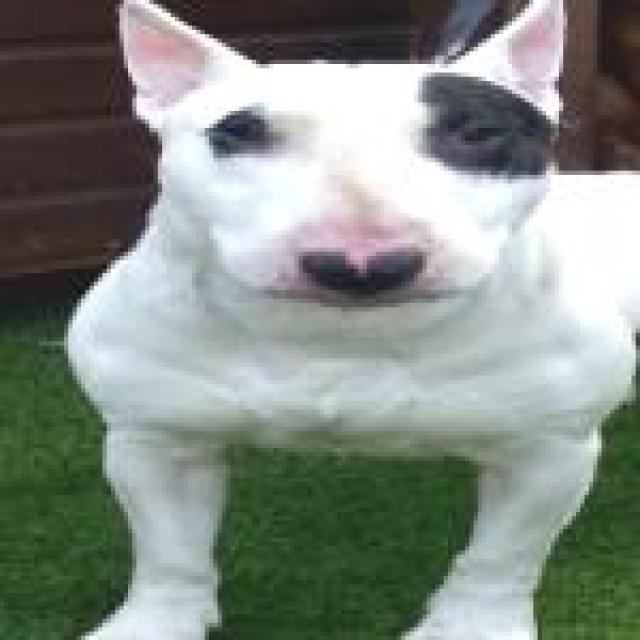
Healthy canine skin — no visible lesions, inflammation, or abnormalities. The skin and coat appear normal.